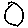
Label: circle